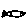
Label: fish